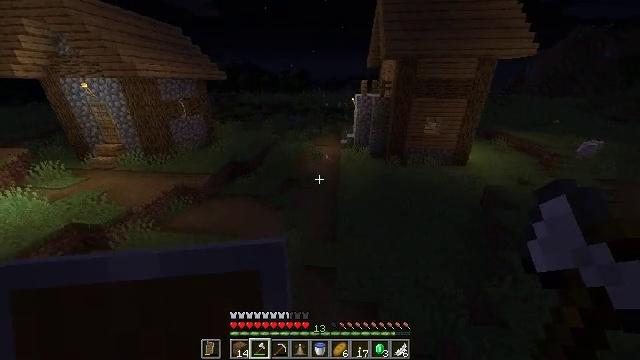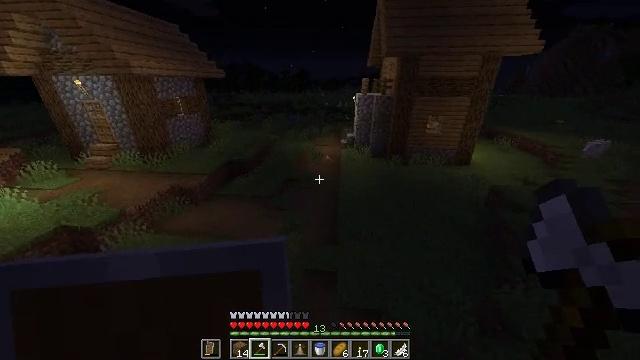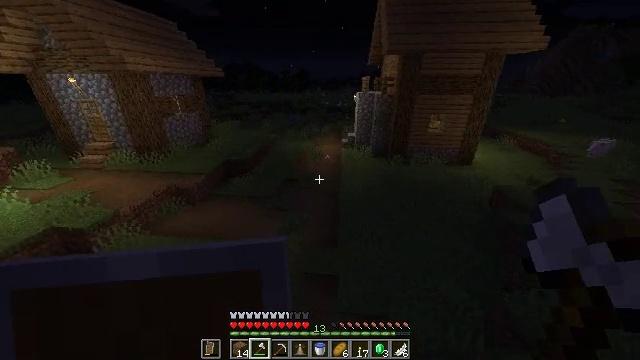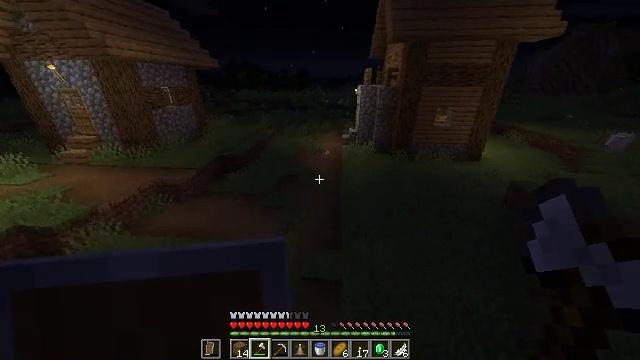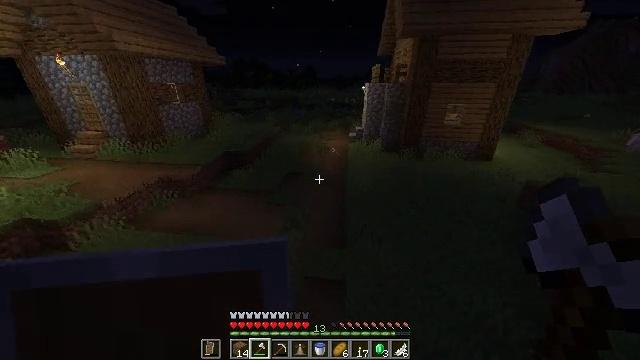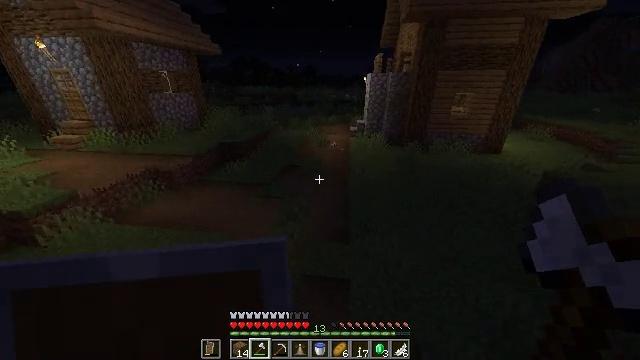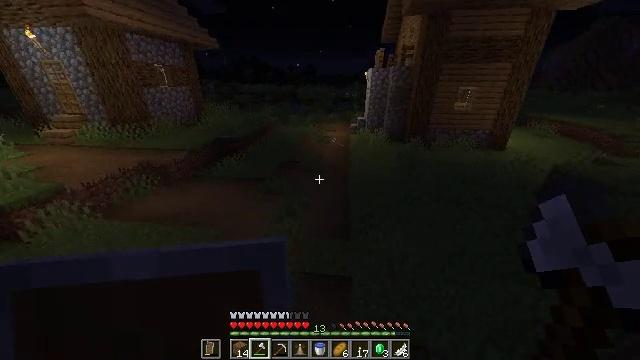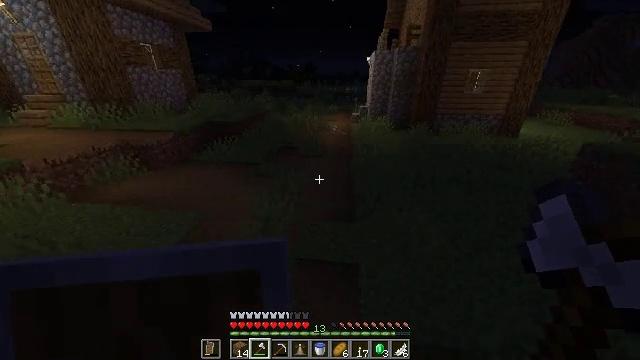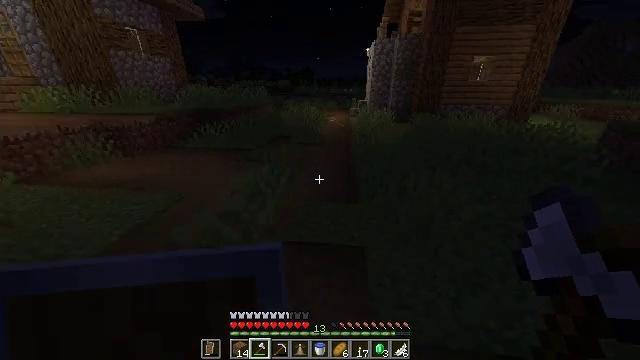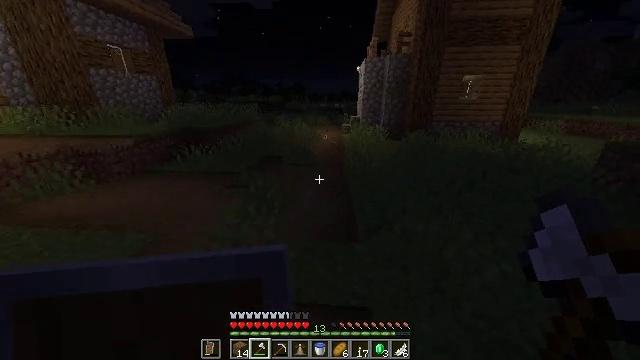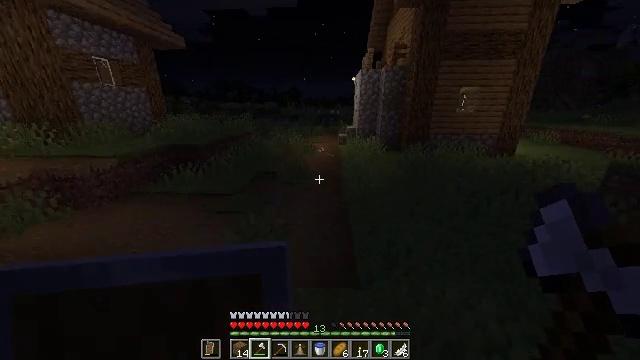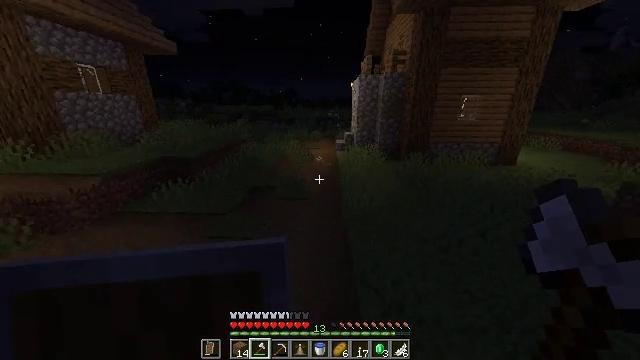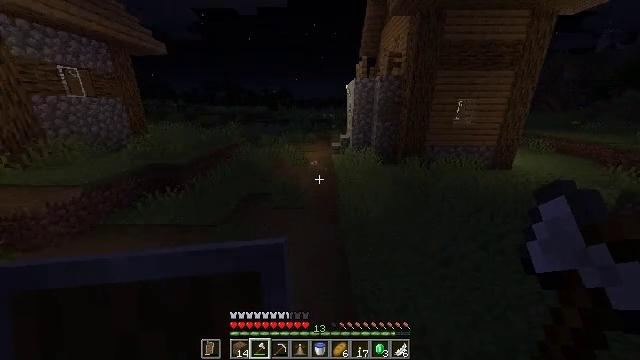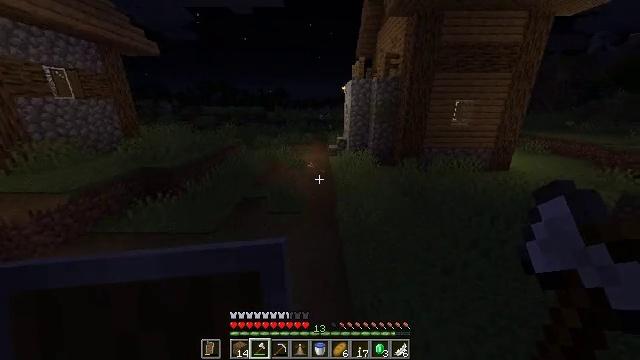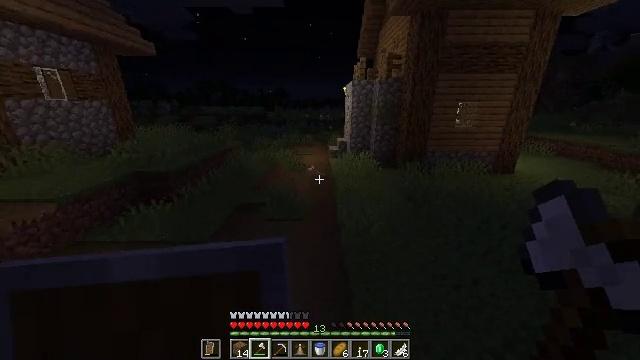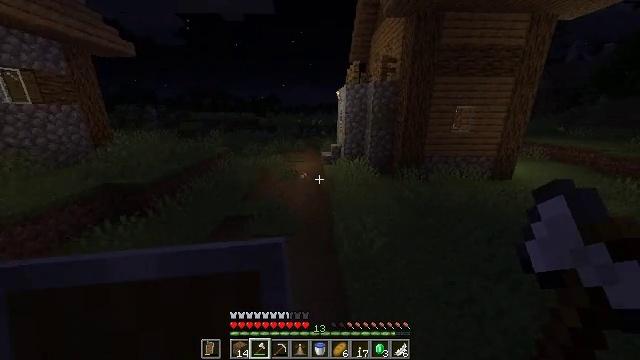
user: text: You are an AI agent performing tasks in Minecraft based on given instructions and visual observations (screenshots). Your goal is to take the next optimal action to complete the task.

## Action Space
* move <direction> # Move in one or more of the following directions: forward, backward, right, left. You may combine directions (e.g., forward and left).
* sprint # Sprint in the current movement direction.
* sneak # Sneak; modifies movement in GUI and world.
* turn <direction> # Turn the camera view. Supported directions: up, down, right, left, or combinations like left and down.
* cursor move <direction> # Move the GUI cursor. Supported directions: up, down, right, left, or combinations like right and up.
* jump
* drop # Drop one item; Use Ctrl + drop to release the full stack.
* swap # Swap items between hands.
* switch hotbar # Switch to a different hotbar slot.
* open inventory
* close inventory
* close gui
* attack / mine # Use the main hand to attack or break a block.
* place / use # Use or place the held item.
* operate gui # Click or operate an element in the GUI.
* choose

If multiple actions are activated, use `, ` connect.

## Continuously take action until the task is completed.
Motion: motion action
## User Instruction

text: Pick up the white bed by breaking it.
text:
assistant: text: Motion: move forward, sprint, jump
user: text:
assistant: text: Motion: move forward, sprint, jump
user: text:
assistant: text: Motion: move forward, sprint, jump
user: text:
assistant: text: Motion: move forward, sprint, turn left, jump
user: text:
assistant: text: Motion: move forward, sprint, jump
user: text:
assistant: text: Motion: move forward, sprint, jump
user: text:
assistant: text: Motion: move forward, sprint, jump
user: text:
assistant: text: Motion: move forward, sprint, turn up, jump
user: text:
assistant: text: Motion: move forward, sprint, turn right and up, jump
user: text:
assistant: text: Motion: move forward, sprint, turn right and up, jump
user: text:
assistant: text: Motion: move forward, sprint, jump
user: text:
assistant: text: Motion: move forward, sprint, turn right, jump
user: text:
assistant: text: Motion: move forward, sprint, jump
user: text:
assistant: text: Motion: move forward, sprint, jump
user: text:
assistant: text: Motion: move forward, sprint, turn right and up, jump
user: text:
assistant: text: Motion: move forward, sprint, turn right, jump
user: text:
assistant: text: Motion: move forward, sprint, turn right, jump
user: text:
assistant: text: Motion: move forward, sprint, jump
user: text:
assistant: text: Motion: move forward, sprint, jump
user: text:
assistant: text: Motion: move forward, sprint, jump
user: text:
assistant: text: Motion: move forward, sprint, jump
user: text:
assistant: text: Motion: move forward, sprint, jump
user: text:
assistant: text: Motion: move forward, sprint, jump
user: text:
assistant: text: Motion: move forward, sprint, jump
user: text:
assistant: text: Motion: move forward, sprint, jump
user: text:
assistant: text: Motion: move forward, sprint, jump
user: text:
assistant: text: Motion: move forward, sprint, jump
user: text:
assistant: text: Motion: move forward, sprint, jump
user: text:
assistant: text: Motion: move forward, sprint, turn right, jump
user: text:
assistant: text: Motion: move forward and move left, sprint, turn right and up, jump